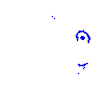
Particle: kaon